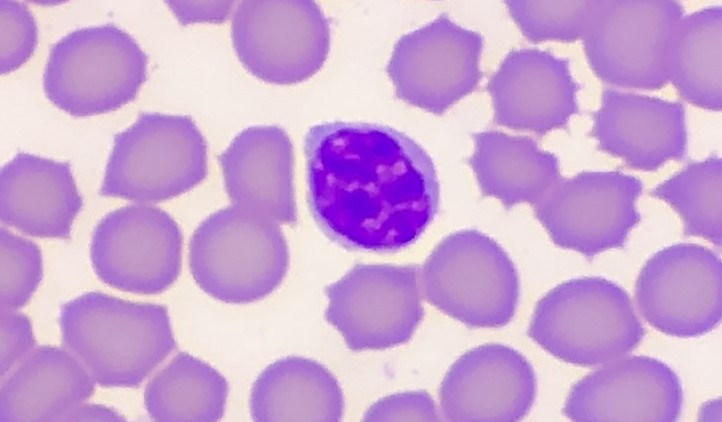
White blood cell type: Lymphocyte